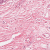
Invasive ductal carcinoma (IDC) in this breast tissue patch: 0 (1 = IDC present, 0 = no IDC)